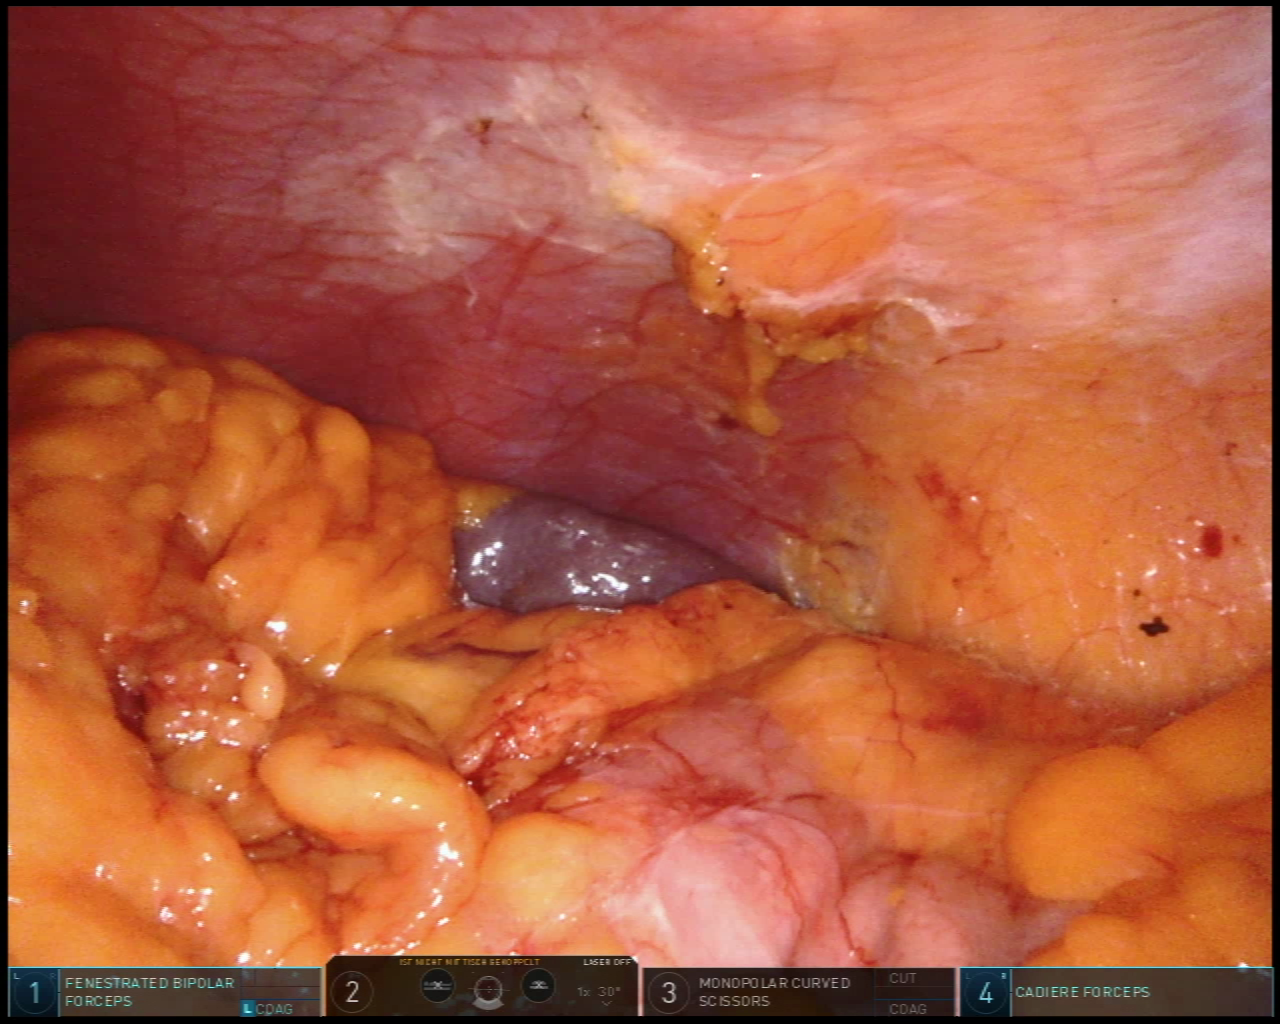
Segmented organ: abdominal_wall
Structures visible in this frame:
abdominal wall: yes
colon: yes
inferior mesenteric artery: no
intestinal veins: no
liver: no
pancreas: no
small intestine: no
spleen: yes
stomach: no
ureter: no
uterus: no
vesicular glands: no